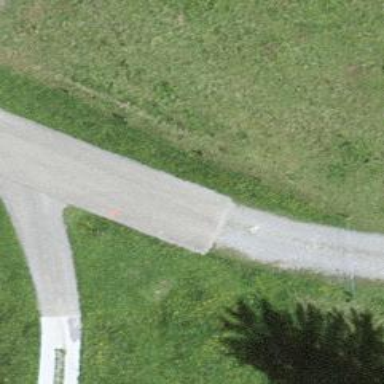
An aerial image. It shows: Unclassified road with asphalt surface.